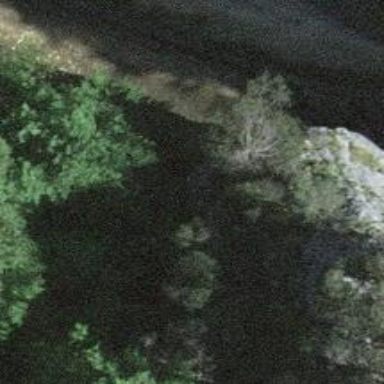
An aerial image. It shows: Cliff in nature.